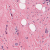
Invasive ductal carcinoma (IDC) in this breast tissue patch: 0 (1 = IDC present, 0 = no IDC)